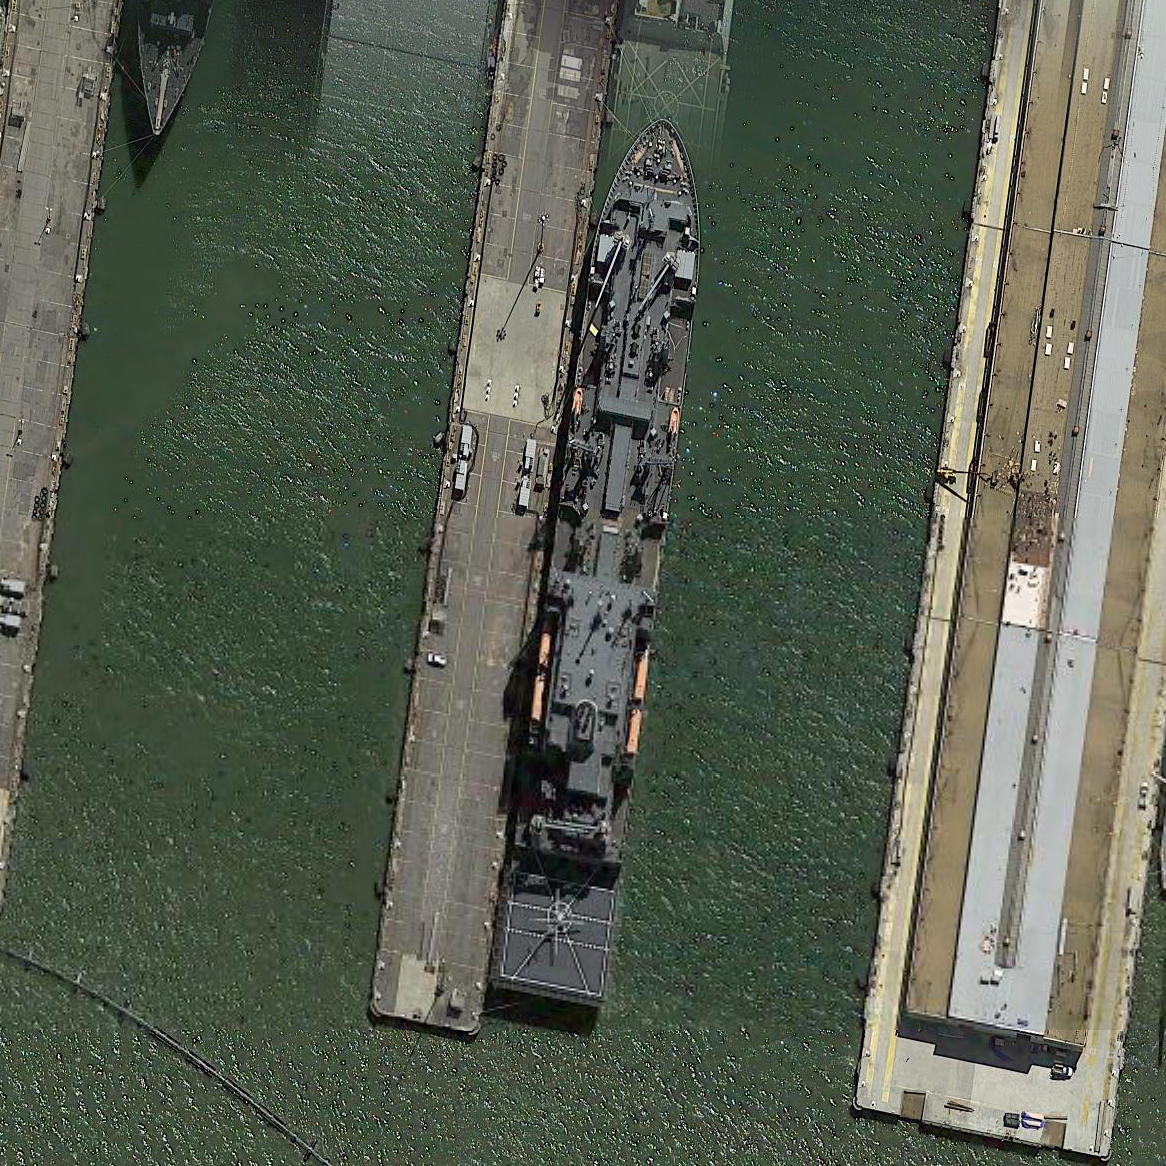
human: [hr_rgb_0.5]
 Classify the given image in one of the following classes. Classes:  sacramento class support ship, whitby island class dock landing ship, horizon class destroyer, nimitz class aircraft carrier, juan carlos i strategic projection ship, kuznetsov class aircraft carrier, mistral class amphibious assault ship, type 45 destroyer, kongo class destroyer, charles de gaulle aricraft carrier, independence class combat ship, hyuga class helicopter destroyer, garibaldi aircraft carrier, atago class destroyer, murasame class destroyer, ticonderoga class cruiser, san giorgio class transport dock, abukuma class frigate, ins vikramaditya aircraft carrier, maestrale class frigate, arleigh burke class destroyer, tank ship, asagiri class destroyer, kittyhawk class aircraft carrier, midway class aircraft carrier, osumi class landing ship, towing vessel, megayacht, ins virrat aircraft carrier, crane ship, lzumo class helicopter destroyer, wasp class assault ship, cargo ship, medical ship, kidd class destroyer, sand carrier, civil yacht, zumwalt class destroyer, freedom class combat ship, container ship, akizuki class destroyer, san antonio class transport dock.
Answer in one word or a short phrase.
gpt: Crane ship